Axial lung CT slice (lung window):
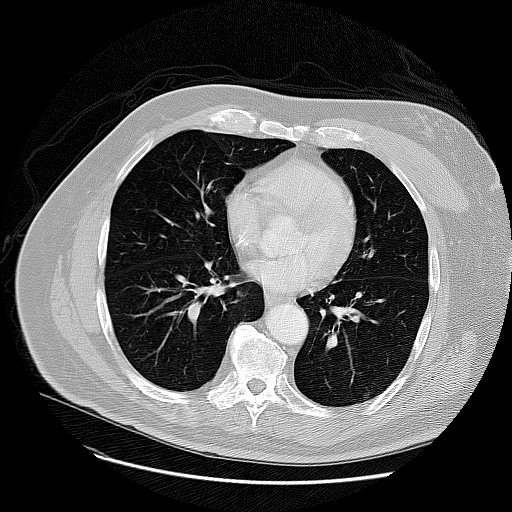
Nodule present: yes
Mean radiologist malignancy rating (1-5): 3.5